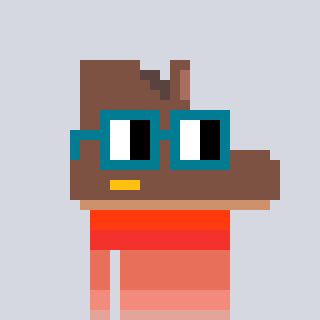
a pixel art character with square dark green glasses, a boot-shaped head and a blue-colored body on a cool background